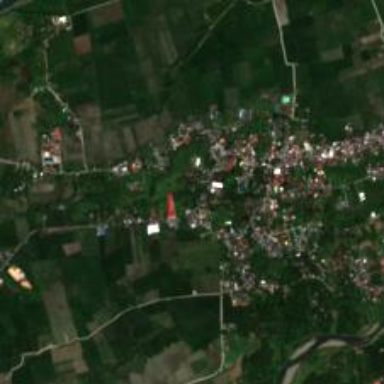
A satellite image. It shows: Village.